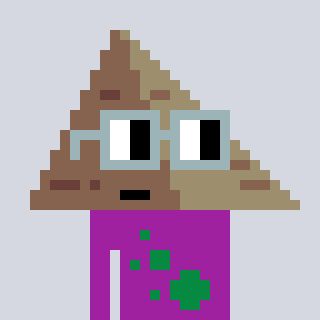
a pixel art character with square dark gray glasses, a pyramid-shaped head and a magenta-colored body on a cool background